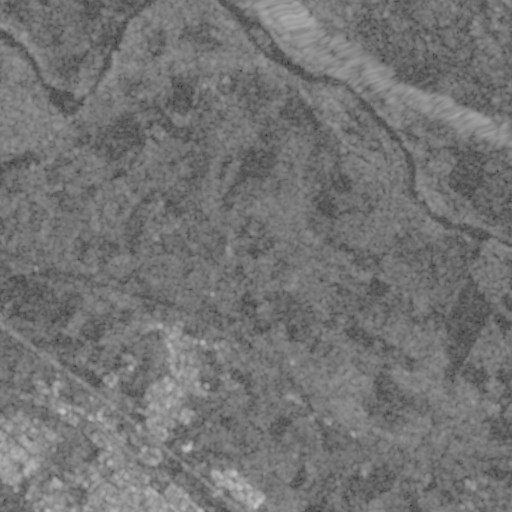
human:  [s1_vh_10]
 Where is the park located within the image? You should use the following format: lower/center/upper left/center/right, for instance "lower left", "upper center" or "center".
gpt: The park is located in the lower of the image.
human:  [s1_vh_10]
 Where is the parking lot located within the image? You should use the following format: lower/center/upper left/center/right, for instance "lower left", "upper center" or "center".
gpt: The parking lot is located in the lower left of the image.
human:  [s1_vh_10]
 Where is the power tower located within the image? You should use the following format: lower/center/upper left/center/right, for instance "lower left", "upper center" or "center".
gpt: The power tower is located in the center left of the image.
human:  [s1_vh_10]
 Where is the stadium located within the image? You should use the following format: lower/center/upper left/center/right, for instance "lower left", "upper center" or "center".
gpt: The stadium is located in the lower right of the image.
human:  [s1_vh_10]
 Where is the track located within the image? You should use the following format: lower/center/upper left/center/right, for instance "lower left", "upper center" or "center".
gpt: The track is located in the lower left of the image.
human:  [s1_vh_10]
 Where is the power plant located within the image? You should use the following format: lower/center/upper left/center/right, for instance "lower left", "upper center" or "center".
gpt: There is no power plant in the image.

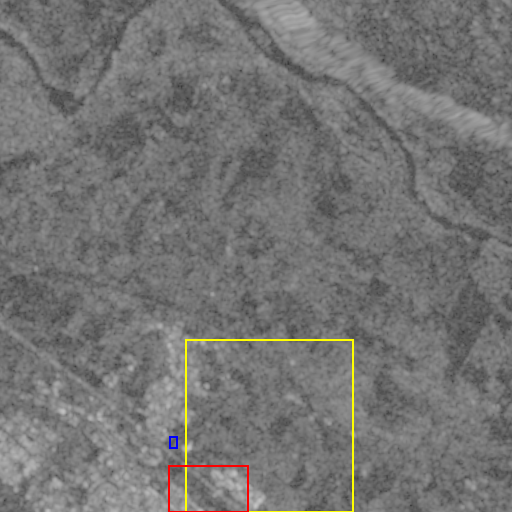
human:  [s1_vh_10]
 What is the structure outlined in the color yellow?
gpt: The structure outlined in yellow is a crop field.
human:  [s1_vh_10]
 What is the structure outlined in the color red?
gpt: The structure outlined in red is a park.
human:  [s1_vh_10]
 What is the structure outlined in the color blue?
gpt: The structure outlined in blue is a parking lot.
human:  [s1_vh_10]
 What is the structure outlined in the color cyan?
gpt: There is no cyan outline.